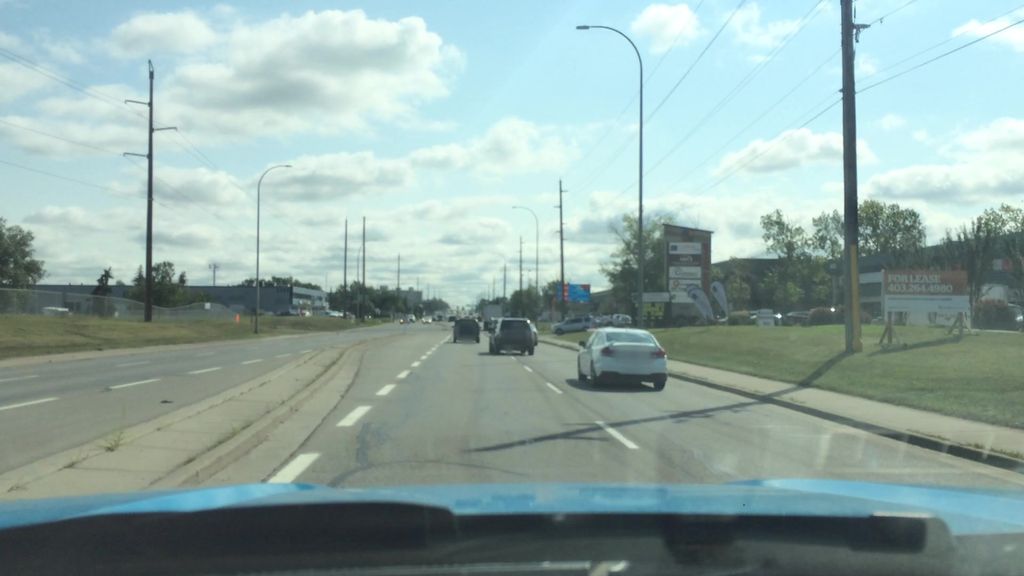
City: calgary